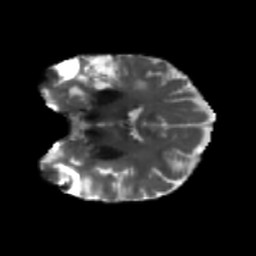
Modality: T2w
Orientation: coronal
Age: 59
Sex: female
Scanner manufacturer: siemens
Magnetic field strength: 3 T
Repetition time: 5.47 s
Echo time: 0.0854 s